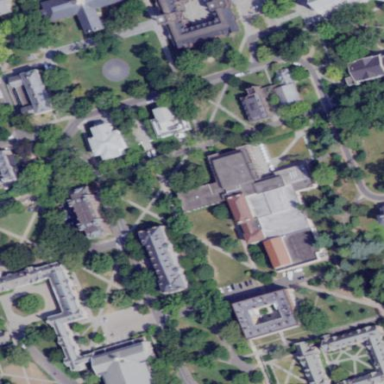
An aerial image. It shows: View of university building.